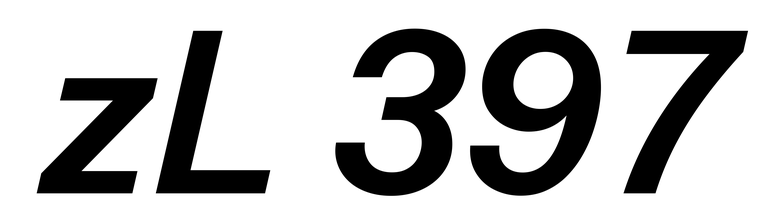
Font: InstrumentSans-Italic_SemiBold_Italic